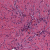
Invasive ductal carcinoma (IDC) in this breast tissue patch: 0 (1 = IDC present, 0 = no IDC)